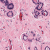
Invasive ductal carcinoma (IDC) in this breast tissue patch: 0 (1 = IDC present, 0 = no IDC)